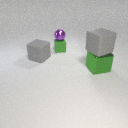
small green rubber cube behind large gray rubber cube